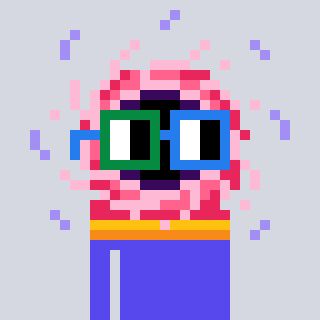
a pixel art character with square green and blue glasses, a blackhole-shaped head and a computerblue-colored body on a cool background